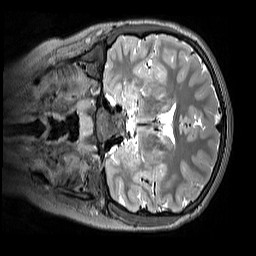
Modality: T2w
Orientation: coronal
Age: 13
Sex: female
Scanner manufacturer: siemens
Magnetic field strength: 3 T
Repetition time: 3.2 s
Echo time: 0.408 s